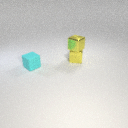
small yellow metal cube below small yellow metal cube